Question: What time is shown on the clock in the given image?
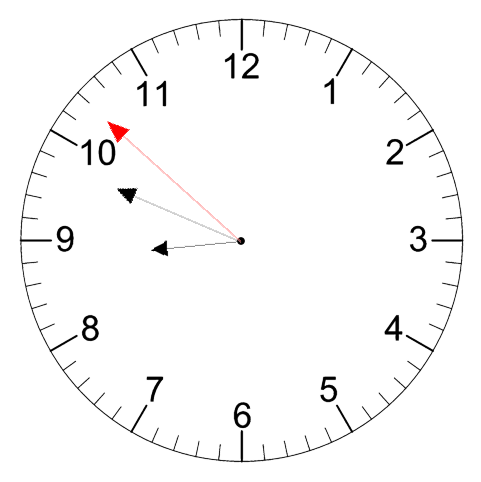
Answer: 08:48:52